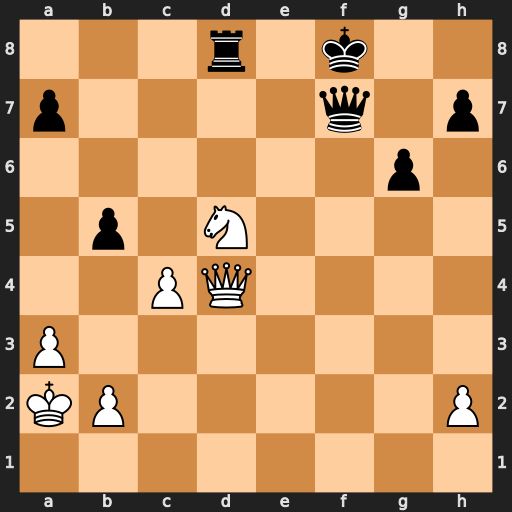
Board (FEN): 3r1k2/p4q1p/6p1/1p1N4/2PQ4/P7/KP5P/8
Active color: w
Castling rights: -
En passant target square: -
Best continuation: Qh8+ Qg8 Qf6+